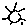
Label: sun